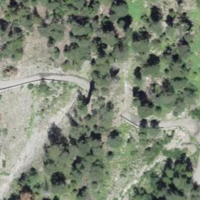
EUNIS habitat code: 50
Species observed at this site:
Melitaea diamina
Cordulegaster bidentata
Hipparchia semele
Erebia alberganus
Saxifraga aizoides
Erebia montana
Lasiommata maera
Pinguicula alpina
Parnassius apollo
Corvus corax